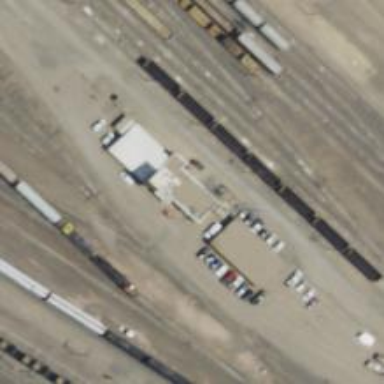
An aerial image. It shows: View of railway yard.